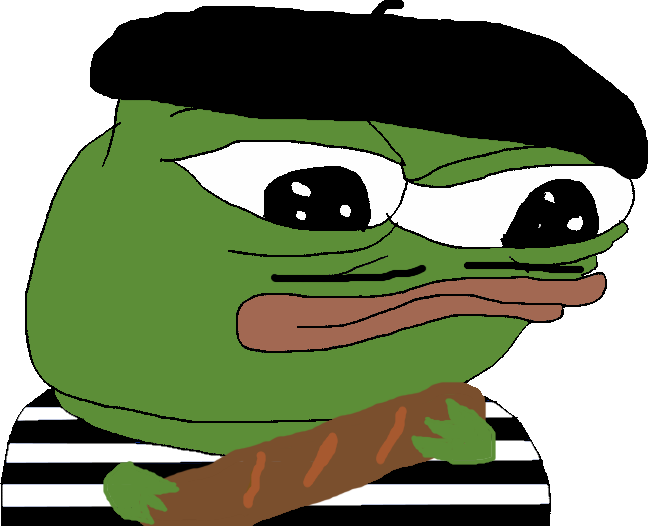
Label: 5_Pepe